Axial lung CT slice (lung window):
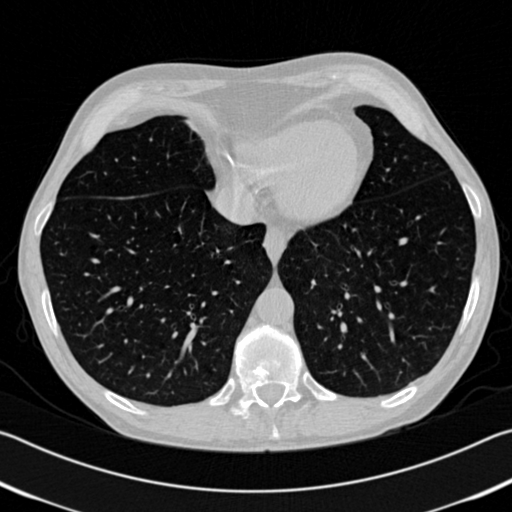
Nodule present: no